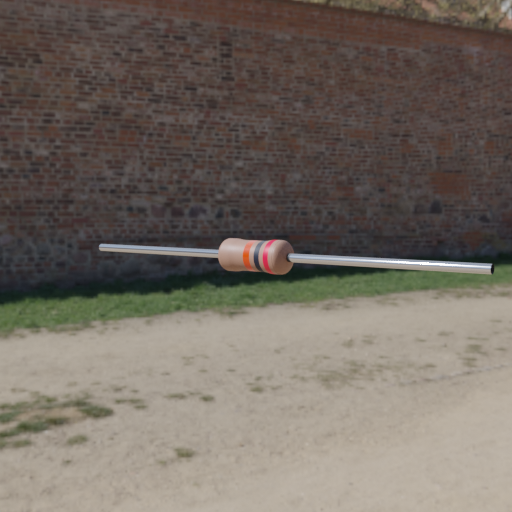
Resistor colour bands (in order): red, black, red